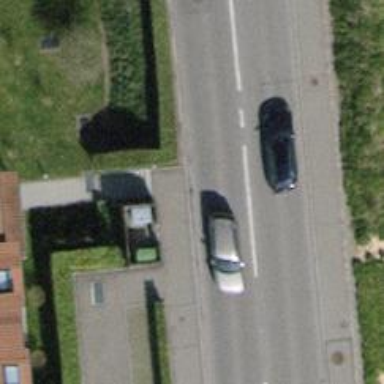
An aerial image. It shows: Set of steps on the road.